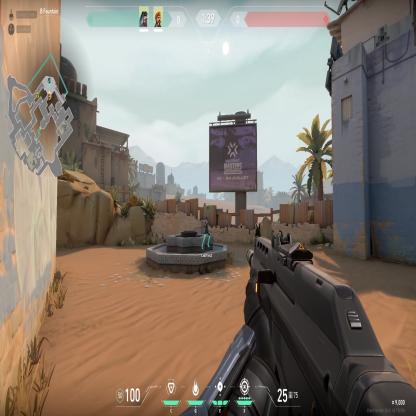
Label: teammate